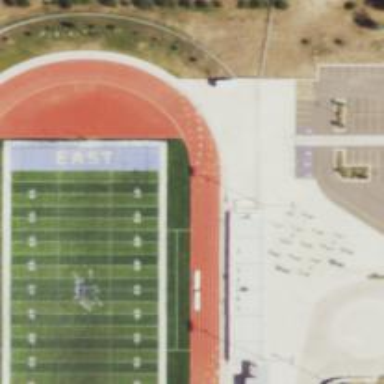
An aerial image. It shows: American football pitch with artificial turf.